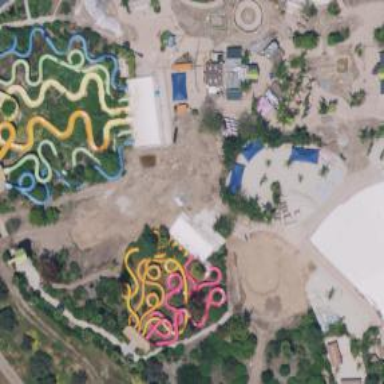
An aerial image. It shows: Water slide attraction.